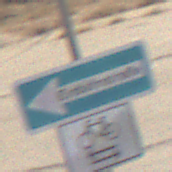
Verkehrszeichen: EinbahnstrasseLinksweisend
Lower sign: RichtungsangabeDurchPfeile9
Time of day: Midday
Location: Outdoor (RoadRail)
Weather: Clear
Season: Summer
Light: Natural